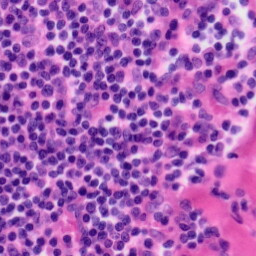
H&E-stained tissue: Tonsil